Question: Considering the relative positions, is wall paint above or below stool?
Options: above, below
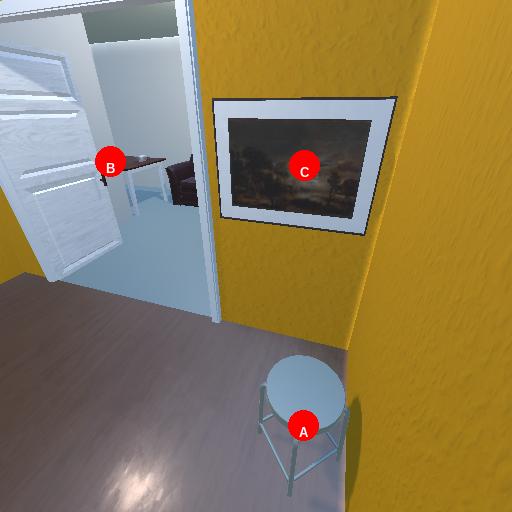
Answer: above